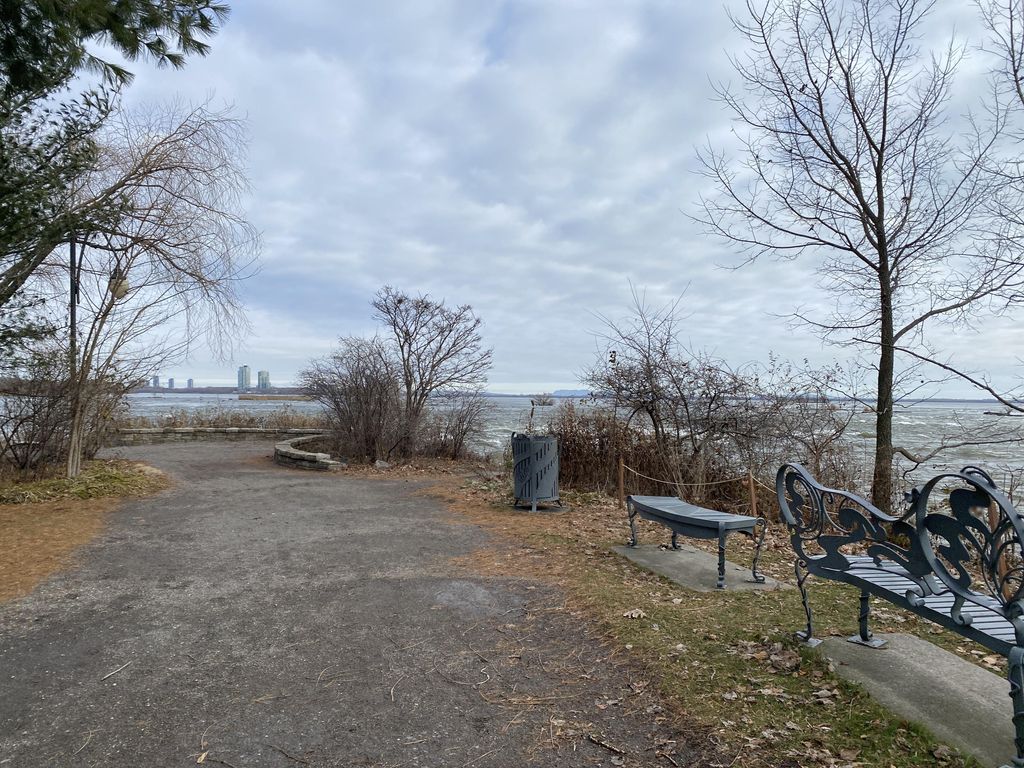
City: montreal